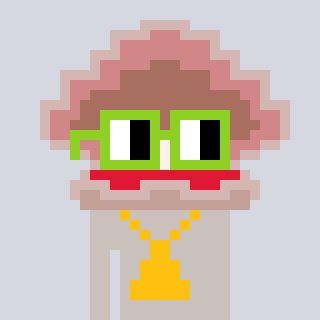
a pixel art character with square light green glasses, a oyster-shaped head and a foggrey-colored body on a cool background